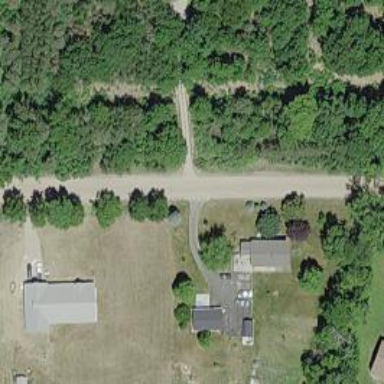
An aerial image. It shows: Driveway leading to service road.